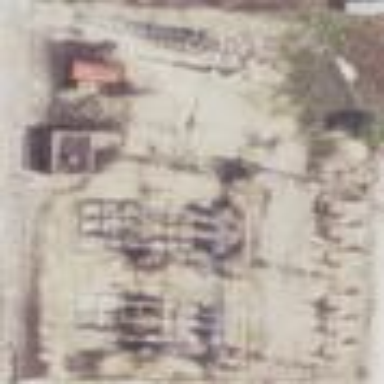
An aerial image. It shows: Power substation.